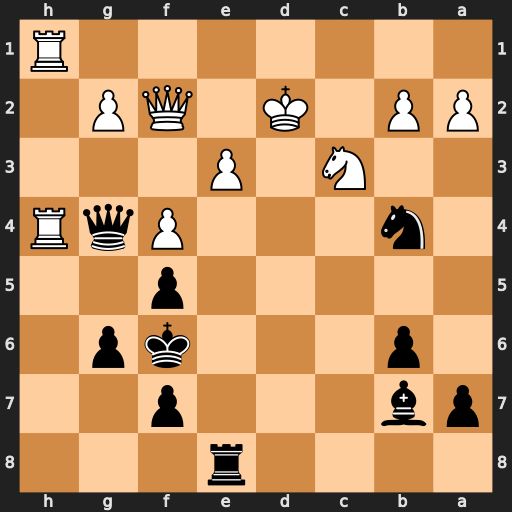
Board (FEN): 4r3/pb3p2/1p3kp1/5p2/1n3PqR/2N1P3/PP1K1QP1/7R
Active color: b
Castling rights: -
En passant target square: -
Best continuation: Rd8+ Ke1 Nd3+